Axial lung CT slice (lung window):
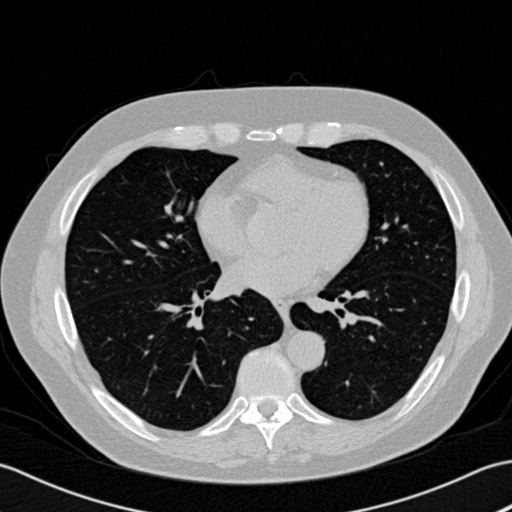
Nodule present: no